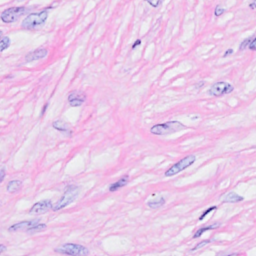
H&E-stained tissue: Breast